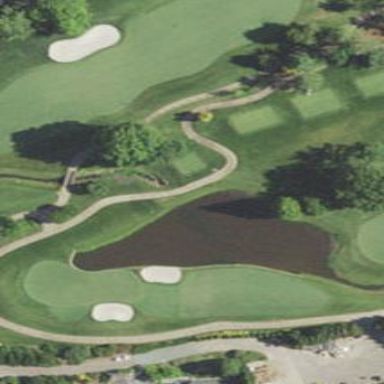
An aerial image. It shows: Reservoir serving as water hazard for golf course.